Field crop: maize
Growth stage: 2
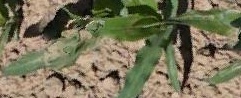
Species: maize